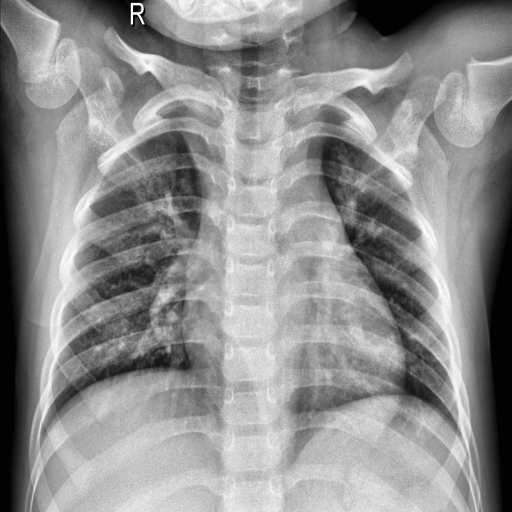
Finding: NORMAL